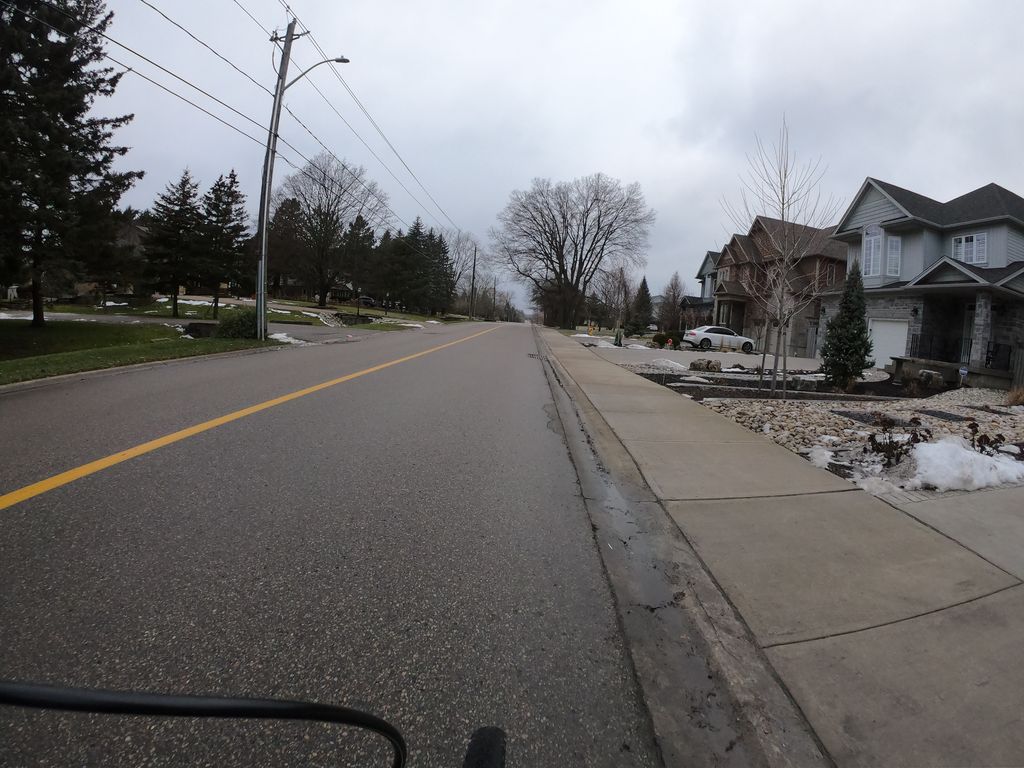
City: kitchener-waterloo